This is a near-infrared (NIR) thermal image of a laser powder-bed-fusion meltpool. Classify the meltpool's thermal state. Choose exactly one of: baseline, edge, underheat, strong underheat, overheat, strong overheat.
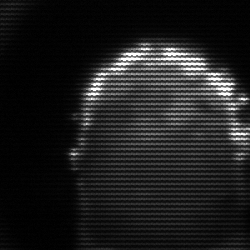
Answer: baseline